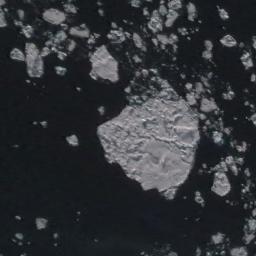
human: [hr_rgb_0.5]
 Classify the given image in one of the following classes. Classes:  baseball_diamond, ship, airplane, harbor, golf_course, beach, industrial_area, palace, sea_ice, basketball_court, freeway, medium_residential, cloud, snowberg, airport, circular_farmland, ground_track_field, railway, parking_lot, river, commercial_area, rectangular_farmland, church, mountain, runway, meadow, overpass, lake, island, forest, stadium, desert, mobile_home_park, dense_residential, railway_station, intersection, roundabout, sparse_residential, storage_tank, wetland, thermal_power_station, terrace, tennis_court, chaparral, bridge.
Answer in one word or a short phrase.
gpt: sea_ice